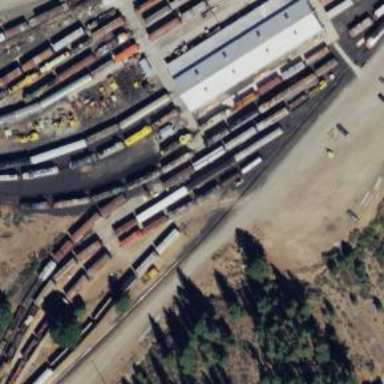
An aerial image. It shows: Preserved rail yard. The yard contains railway tracks.